Question: I am new to C# and I am using windows forms.
I have 'Form1' which has 'button', 'Datagridview' and 'flowLayoutPanel'. I have large address table in SQL (400,000 records) I am trying to import house numbers based on a specific given Postcode and then assign those numbers to button text as shown below:
'''
SqlConnection MyConnection = new SqlConnection(ConfigurationManager.ConnectionStrings["MyConnectionString"].ConnectionString);
SqlCommand MySQLCommand = new SqlCommand();
DataTable Data_Table1 = new DataTable();
SqlDataAdapter SQLDataAdapter = new SqlDataAdapter();
private void button1_Click(object sender, EventArgs e)
{
string PostCode = "L8 8HN";
Data_Table1.Rows.Clear();
Data_Table1.Columns.Clear();
MyConnection.Open();
MySQLCommand.CommandText = "SELECT * FROM PC where Postcode= '" + PostCode + "'";
MySQLCommand.Connection = MyConnection;
SQLDataAdapter.SelectCommand = MySQLCommand;
SQLDataAdapter.Fill(Data_Table1);
MySQLCommand.Parameters.Clear();
SQLDataAdapter.Dispose();
MyConnection.Close();
// Sort the "Building Number" column.
DataTable dt2 = Data_Table1.Clone();
dt2.Columns["Building Number"].DataType = Type.GetType("System.Int32");
foreach (DataRow dr in Data_Table1.Rows)
{
dt2.ImportRow(dr);
}
dt2.AcceptChanges();
DataView dv = dt2.DefaultView;
dv.Sort = "Building Number ASC";
//Create buttons and make Building Number as text.
int RowIndex = dt2.Rows.Count - 1;
for (int i = 0; i <= RowIndex; i++)
{
Button btn = new Button();
btn.Text = dt2.Rows[i]["Building Number"].ToString();
btn.Width = 50;
btn.Height = 50;
flowLayoutPanel1.Controls.Add(btn);
}
// check if the column "Building Number" is sorted or not.
dataGridView1.DataSource = dt2;
}
'''
When I click on 'button1', the SQL query brings all the Building Numbers based on a given Postcode, then sort the Building Numbers and after that create new buttons and make their text based on Building Numbers and at same time show the 'dt2' in 'datagridview'.
-

As shown in the screen shot, the column "Building Number" in 'datagridview' is sorted as I wanted but when I loop throw 'dt2' and assign 'buttons' text from 'dt2' then in this case the 'buttons' are not sorted in the correct way.
The buttons should be sorted in the right way as in the 'datagridview'
Note that the column "Building Number" in SQL table is type of string. Also I am using 'datagridview' just to see if the column is sorted or not.
I had a look <URL> but none of them helped me.
Please if anyone knows how can I get those buttons sorted in the correct way starting from 1, 2, 3, 4, 5, 6, 7...
Thank you
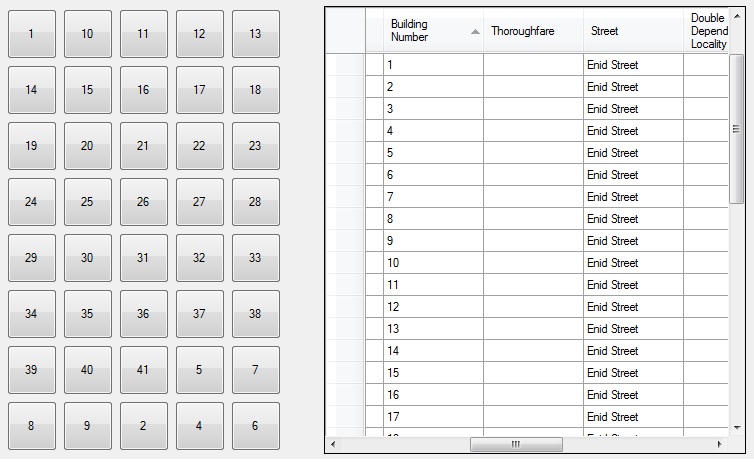
Answer: You are creating an ordered 'DataView', but in the loop where buttons are being created, you are using 'dt2' which is unordered. You should change that loop to something like:
'''
for (int i = 0; i <= RowIndex; i++)
{
Button btn = new Button();
btn.Text = dv[i]["Building Number"].ToString();
btn.Width = 50;
btn.Height = 50;
flowLayoutPanel1.Controls.Add(btn);
}
'''
As a better alternative, instead of all the steps you go through to order your data, why don't you get it already ordered in your sql query?
'''
MySQLCommand.CommandText = "SELECT * FROM PC where Postcode= '" + PostCode + "' order by Building Number";
'''
I also recommend you to use parametrized queries instead of concatenating strings to avoid SQL Injection